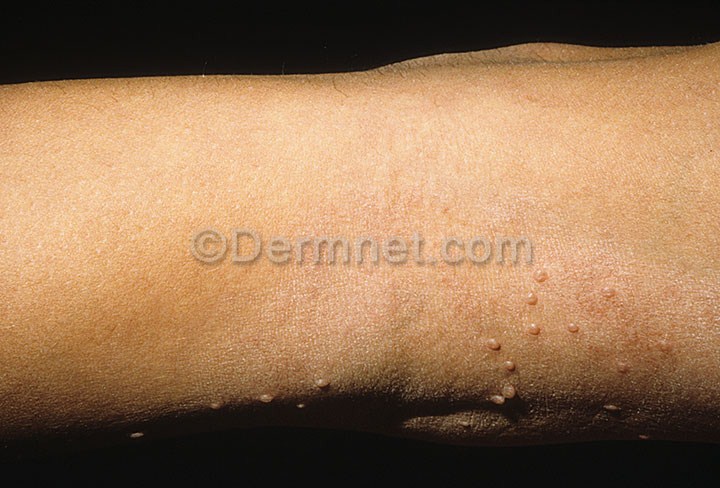
Disease: Herpes HPV and other STDs Photos